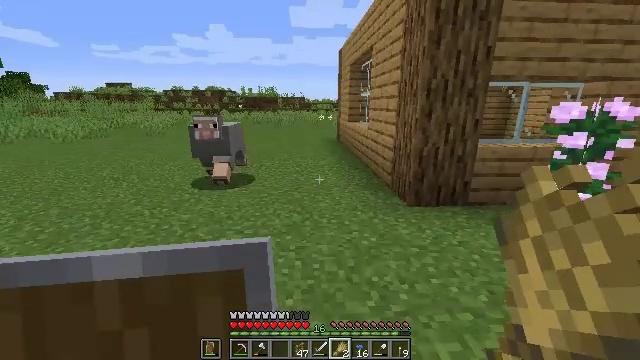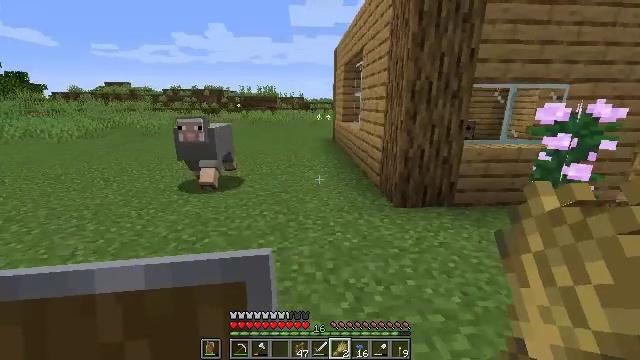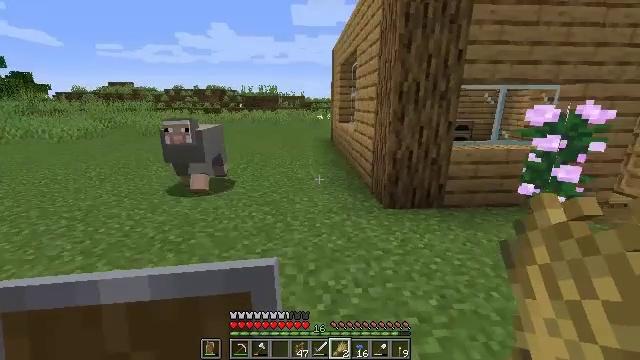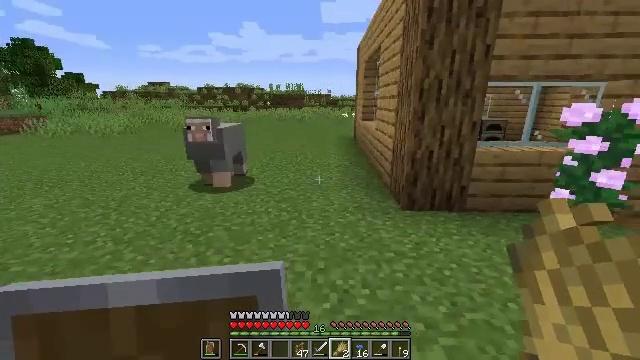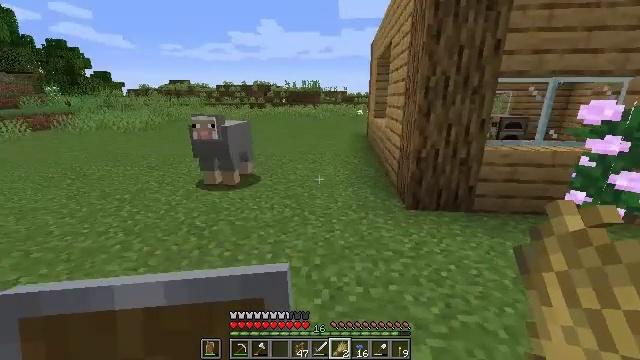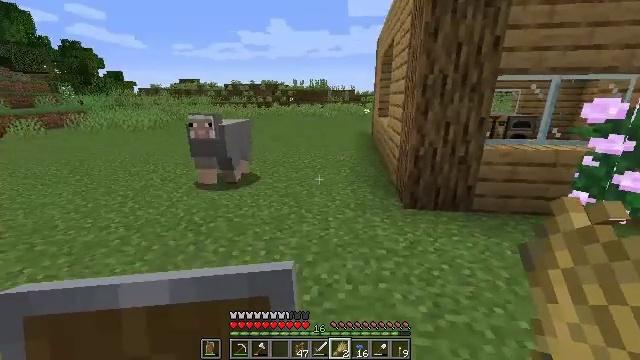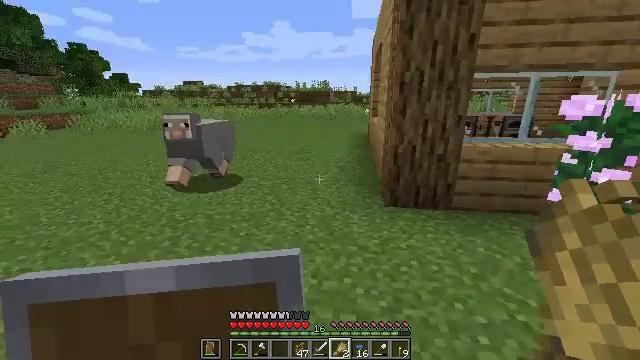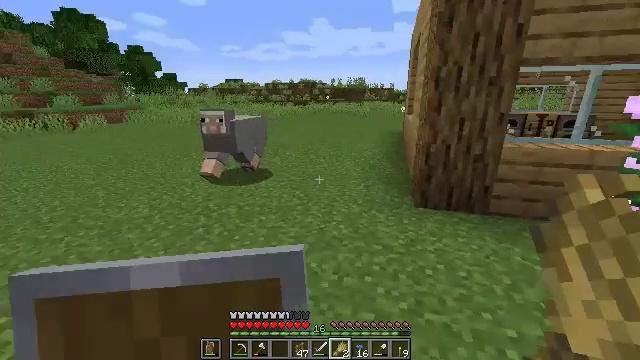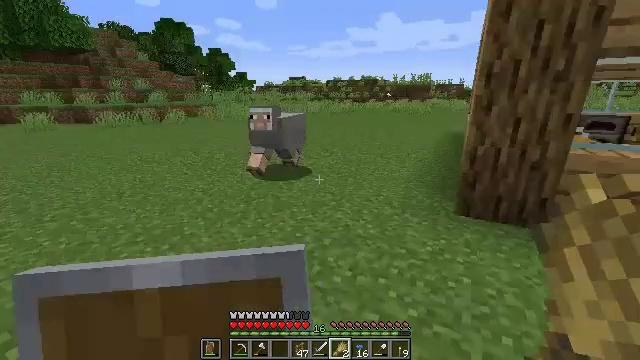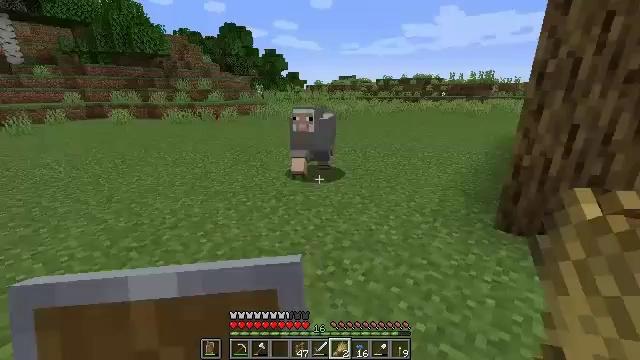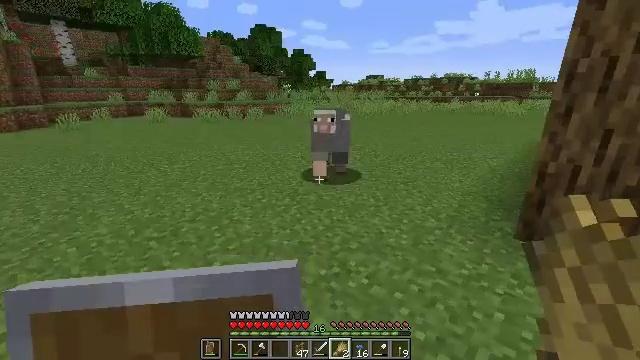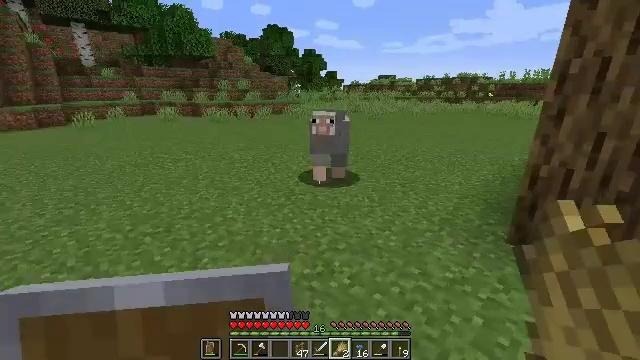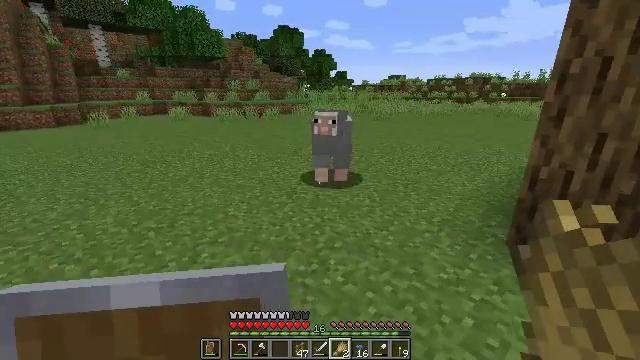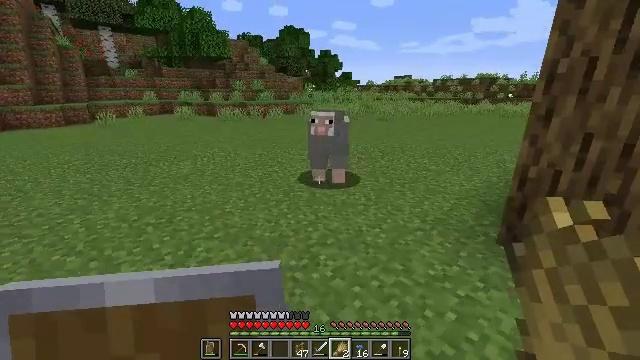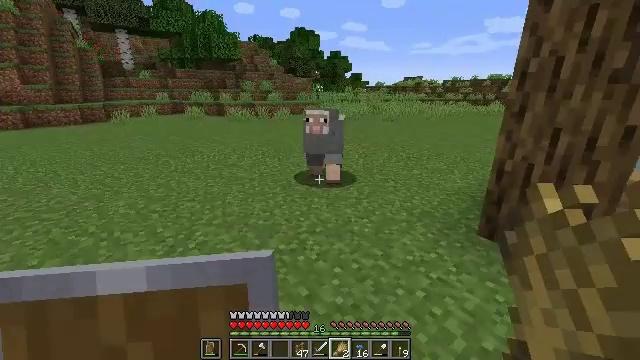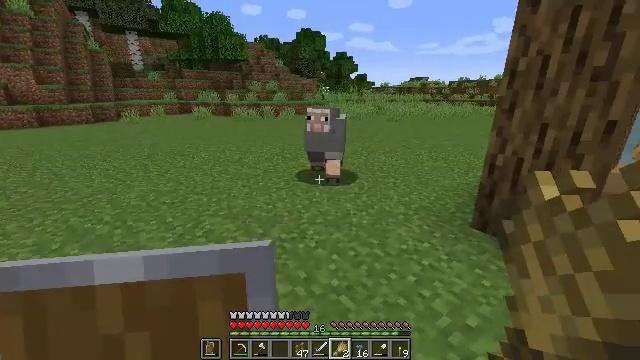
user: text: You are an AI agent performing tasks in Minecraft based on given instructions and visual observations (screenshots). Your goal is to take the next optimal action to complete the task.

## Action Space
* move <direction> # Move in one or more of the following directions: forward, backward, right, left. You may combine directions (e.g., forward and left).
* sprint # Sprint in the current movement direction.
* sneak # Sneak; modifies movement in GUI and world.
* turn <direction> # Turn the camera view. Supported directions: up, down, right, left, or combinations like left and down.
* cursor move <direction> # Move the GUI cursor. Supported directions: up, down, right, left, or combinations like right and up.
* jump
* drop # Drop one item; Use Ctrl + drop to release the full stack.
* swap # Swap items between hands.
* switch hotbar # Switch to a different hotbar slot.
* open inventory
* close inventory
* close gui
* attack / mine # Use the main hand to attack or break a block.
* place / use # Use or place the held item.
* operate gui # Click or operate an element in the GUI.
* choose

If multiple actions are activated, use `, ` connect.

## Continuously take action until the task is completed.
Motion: motion action
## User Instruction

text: Use two iron ingots and two sticks to craft an iron hoe.
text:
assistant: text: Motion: move right
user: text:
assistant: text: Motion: move right
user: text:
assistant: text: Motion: move right, turn left
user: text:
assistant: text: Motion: move right, turn left
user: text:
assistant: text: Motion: move right, turn left
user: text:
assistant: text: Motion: move right
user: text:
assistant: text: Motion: move right, turn left
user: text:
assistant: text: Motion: move right, turn left
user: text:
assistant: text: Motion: move right, turn left
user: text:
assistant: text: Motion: move right, turn left
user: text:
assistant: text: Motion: move right, turn left
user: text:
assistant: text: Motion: move back and move right, turn left
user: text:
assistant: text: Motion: move back and move right, turn left
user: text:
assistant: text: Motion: move back, turn left
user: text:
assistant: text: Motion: move back, turn left
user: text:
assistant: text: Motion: move back, turn left
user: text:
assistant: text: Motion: move back, turn left
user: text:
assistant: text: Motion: move back
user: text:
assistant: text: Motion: move back and move right
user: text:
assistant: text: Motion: move back and move right
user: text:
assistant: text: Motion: move right
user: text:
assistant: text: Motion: move right
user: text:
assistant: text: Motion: move right
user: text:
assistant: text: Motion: move right
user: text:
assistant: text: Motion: move right
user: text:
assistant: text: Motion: move right
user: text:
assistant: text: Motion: move right, turn left
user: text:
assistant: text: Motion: move back and move right, turn left
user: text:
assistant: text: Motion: move back, turn left
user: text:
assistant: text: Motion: move back, turn left